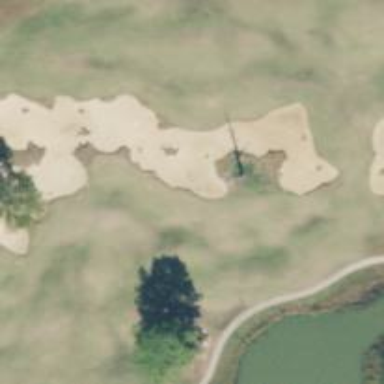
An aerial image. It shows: View of golf hole.